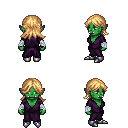
a pixel art fantasy rpg character, female body template, orc, green skin, purple robe, red pants, light blonde loose hair, white cloth bandages, metal boots, four views (front, back, left, right), 2x2 character sprite sheet, small pixel art, hard edges, no anti-aliasing